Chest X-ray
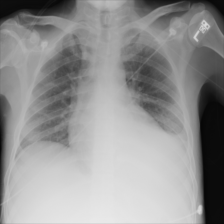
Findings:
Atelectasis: negative
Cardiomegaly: negative
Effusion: positive
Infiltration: negative
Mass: negative
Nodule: negative
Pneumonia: negative
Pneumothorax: negative
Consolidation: negative
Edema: negative
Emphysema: negative
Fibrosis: negative
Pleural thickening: negative
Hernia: negative